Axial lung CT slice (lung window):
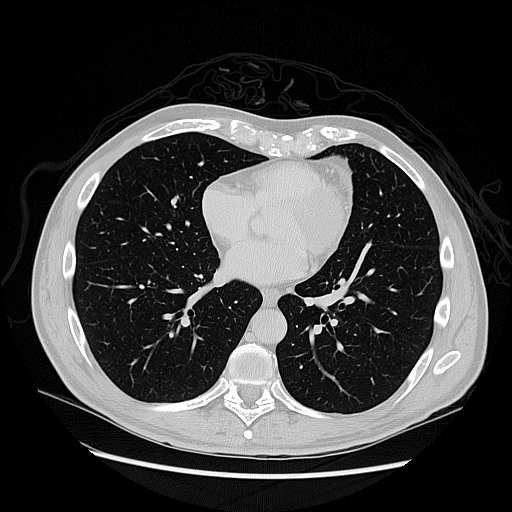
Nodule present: no